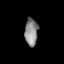
Tissue: skin
Cell type: Myeloid cells
Senescence score: 0.779
Nuclear area (px): 353
Mean DAPI intensity: 137.207